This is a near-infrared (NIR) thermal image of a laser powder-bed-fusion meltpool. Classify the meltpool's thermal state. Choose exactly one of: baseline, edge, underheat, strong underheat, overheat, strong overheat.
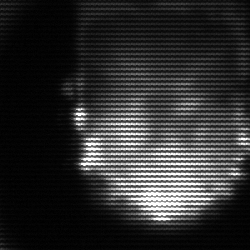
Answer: baseline